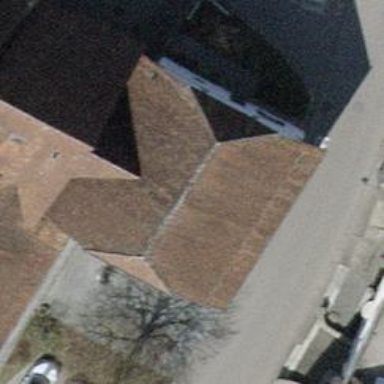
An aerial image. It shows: Museum.